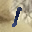
Label: 1